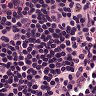
Metastatic tissue present: no